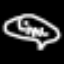
Label: line